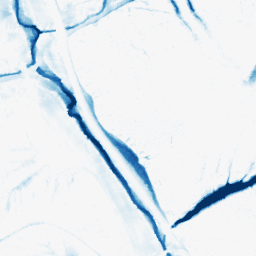
Category: morphological
Decomposition family: morphological_ellipse
Decomposition parameters: operation: closing
width: 20
height: 30
Upsampling method: bspline
Upsampling parameters: scale: 4
Upsampling scale: 4